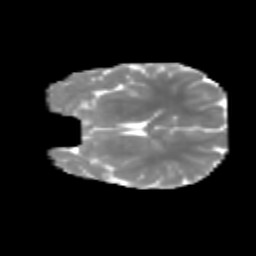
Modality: MD
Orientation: coronal
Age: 7
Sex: female
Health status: healthy